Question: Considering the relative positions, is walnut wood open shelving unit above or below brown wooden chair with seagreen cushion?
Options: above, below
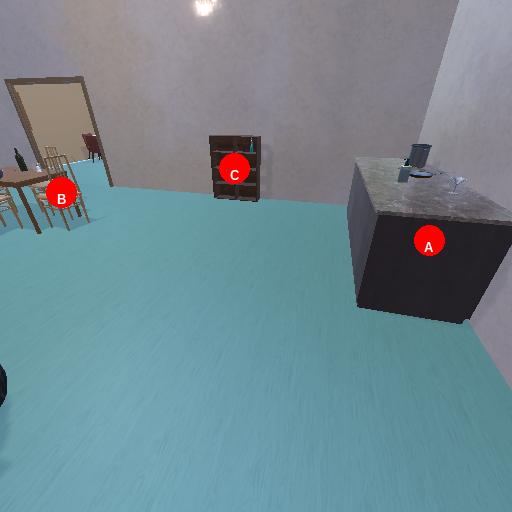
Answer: above